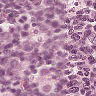
Metastatic tissue present: yes